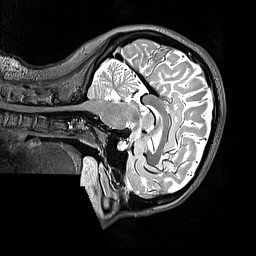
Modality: T2w
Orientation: sagittal
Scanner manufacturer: siemens
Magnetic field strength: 3 T
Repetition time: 3.2 s
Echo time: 0.565 s